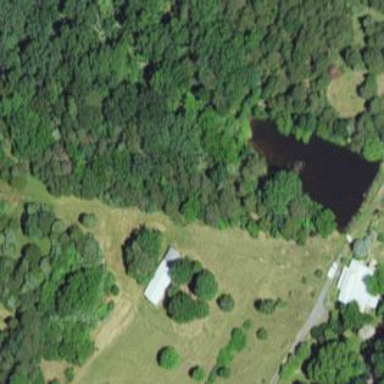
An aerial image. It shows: Pond surrounded by natural water.